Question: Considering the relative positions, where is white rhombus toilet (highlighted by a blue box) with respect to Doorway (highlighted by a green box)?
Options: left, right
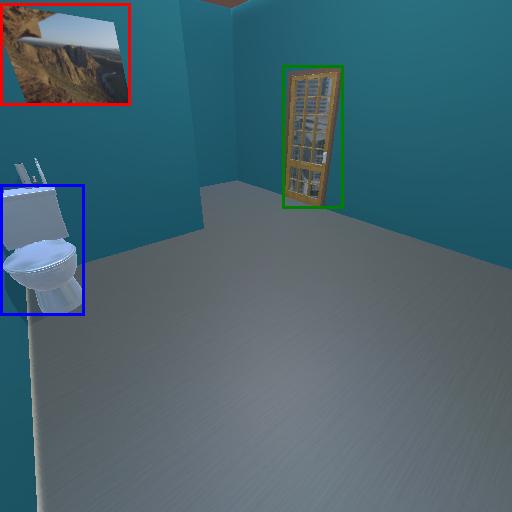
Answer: left